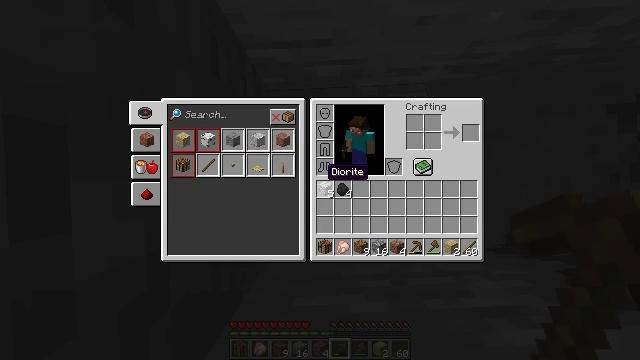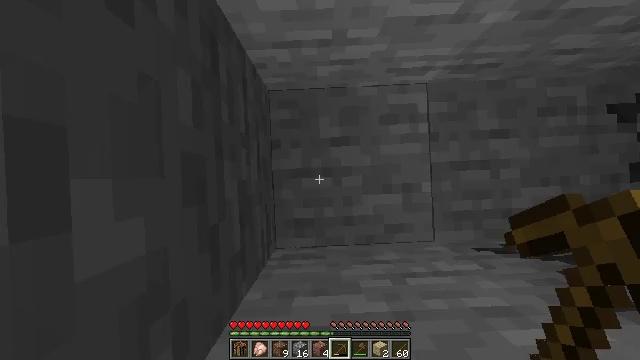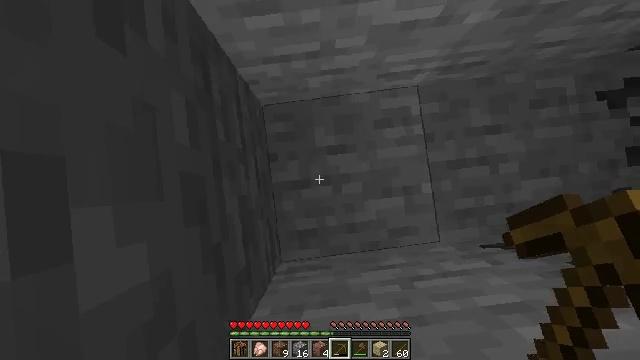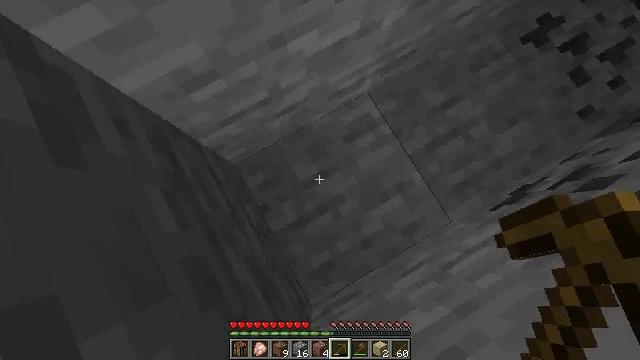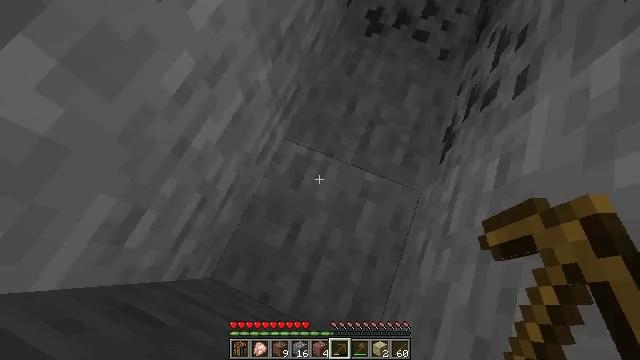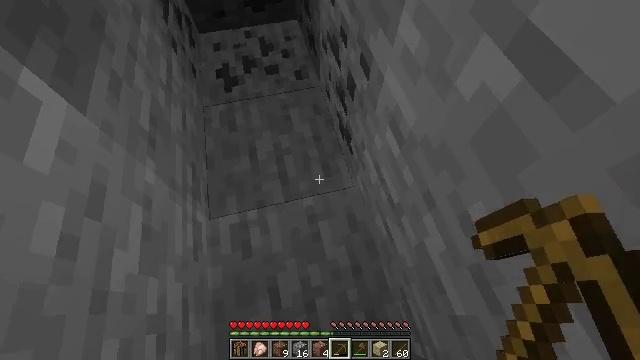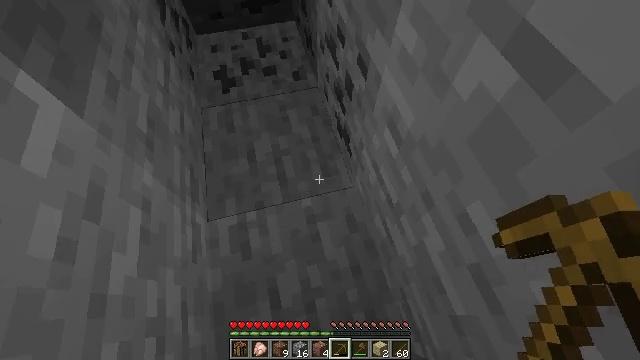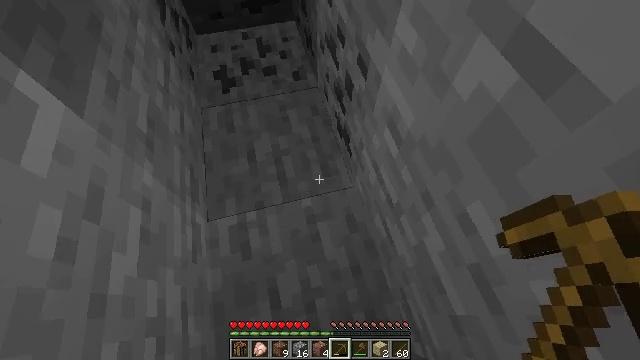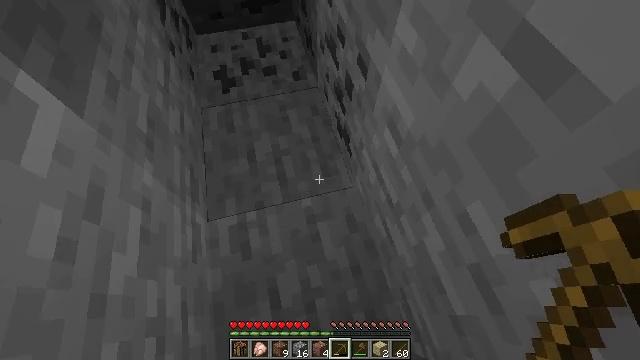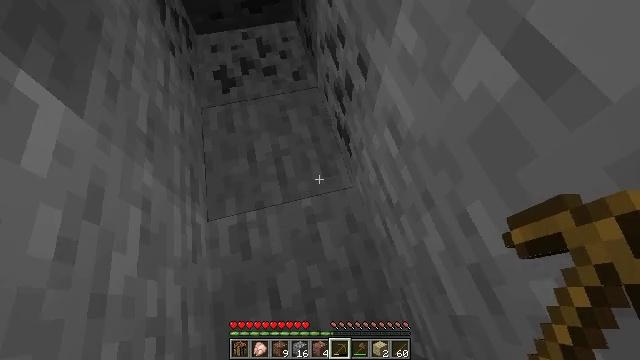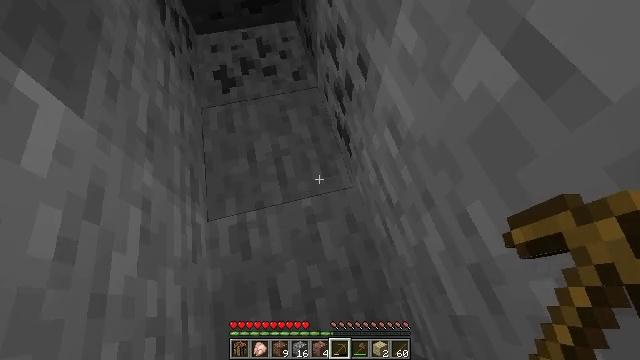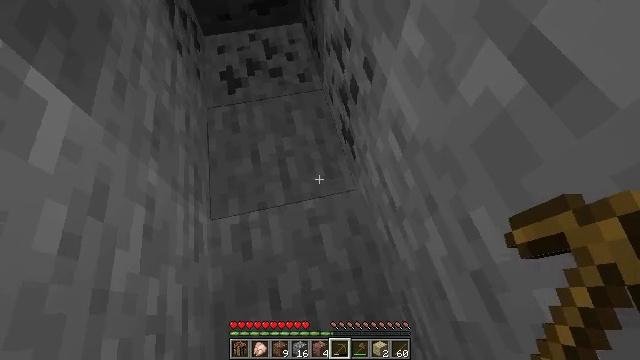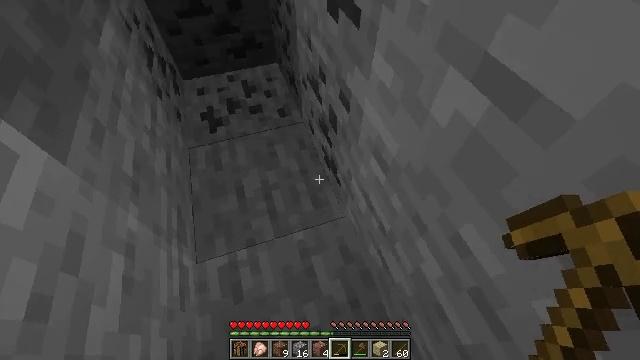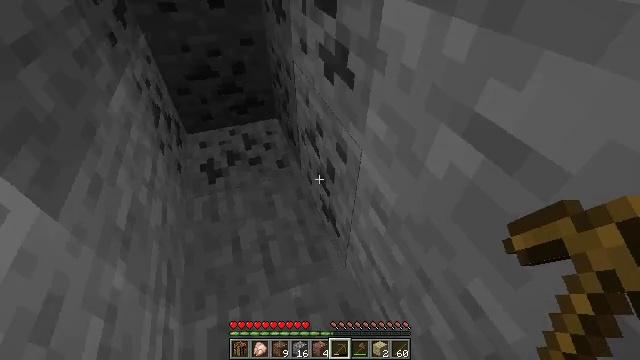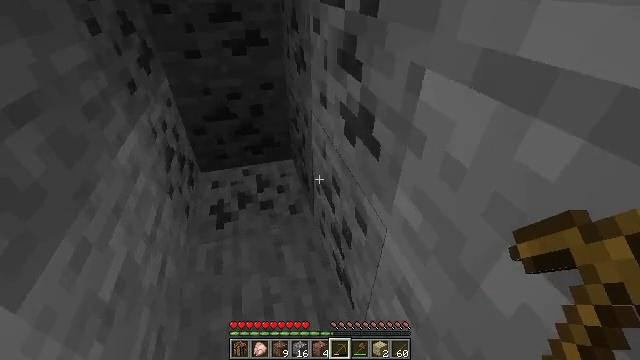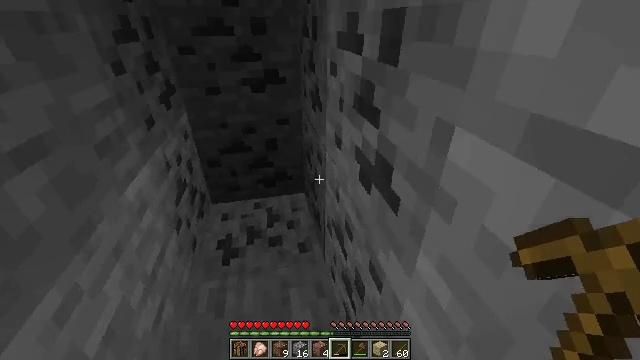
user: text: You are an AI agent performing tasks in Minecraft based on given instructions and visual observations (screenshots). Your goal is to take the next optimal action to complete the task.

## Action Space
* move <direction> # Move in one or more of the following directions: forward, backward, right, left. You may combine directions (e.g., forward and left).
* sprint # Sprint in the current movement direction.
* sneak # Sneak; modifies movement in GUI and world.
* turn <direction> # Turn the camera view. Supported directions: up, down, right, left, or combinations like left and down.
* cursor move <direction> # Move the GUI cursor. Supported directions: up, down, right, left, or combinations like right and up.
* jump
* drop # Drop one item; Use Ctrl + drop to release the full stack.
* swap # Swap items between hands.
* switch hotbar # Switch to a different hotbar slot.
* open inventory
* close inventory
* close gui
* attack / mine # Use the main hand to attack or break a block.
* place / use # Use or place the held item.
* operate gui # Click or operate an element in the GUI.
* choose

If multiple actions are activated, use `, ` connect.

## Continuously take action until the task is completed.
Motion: motion action
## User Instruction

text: Gather coal ore with a pickaxe.
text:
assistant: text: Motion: close inventory
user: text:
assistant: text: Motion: turn right and up, close inventory
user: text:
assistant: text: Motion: turn right and up
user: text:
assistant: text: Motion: turn right and up
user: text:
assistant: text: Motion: turn right and up
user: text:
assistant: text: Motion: no_op
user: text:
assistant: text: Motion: no_op
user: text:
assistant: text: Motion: no_op
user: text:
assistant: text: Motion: no_op
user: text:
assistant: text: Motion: no_op
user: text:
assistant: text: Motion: turn left
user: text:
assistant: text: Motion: turn right and up
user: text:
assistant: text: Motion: move forward, turn up
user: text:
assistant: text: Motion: move forward, turn left and up
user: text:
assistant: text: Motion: move forward, turn left and up
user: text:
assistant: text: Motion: move forward, turn up
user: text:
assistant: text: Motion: move forward, turn right
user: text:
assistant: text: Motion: turn up
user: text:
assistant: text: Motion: turn right and up
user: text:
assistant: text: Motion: turn right and up
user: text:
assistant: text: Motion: turn right and up
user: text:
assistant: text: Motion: turn right and up
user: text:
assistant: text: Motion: turn right and up
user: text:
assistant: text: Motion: turn right and up
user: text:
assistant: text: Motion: turn right and up
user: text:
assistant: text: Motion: no_op
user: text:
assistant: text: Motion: turn left
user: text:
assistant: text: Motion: turn left
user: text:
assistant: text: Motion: turn left
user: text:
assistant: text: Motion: turn left